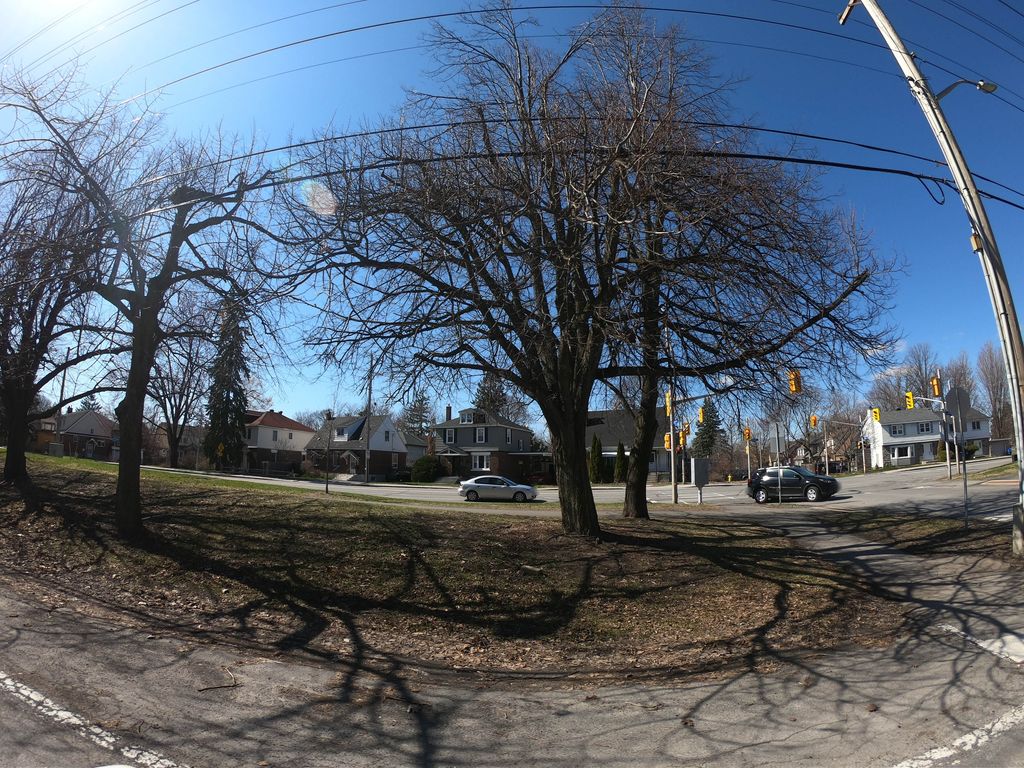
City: ottawa-gatineau